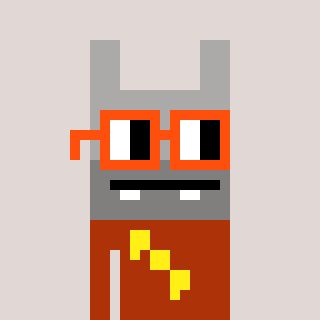
a pixel art character with square orange glasses, a rabbit-shaped head and a hotbrown-colored body on a warm background